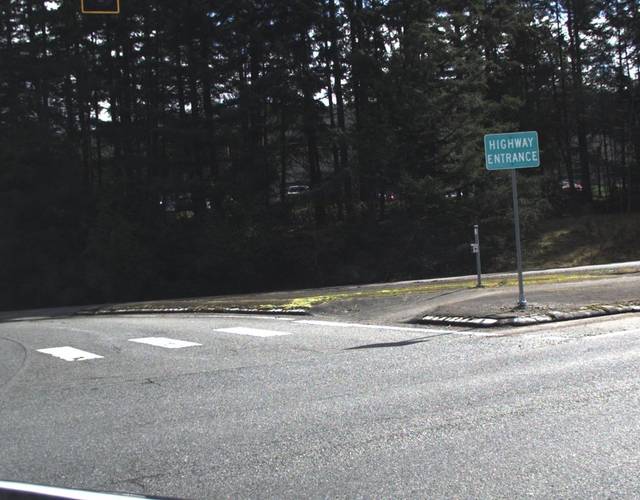
Region: United States
Coordinates: 47.29, -122.318